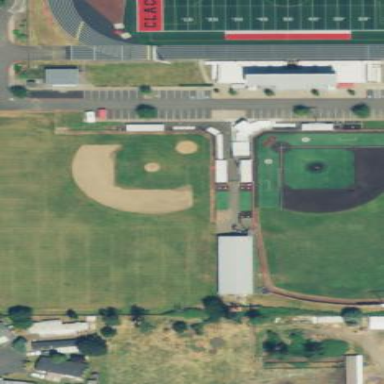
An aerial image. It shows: Baseball pitch for leisure and sports activities.